Question: I have created dynamic div element as shown below
'''
var newDiv1 = $(document.createElement('div'));
newDiv1.attr('id','nedi');
newDiv1.attr('style','position:absolute;top:10;right:15;');
'''
I am trying to load html content with the following line of code but ended up in vain!
'''
$('#newDiv1').load('new_one_2.html');
'''
my folder structure as shown in the image attached. Please help me to load html content with jquery load

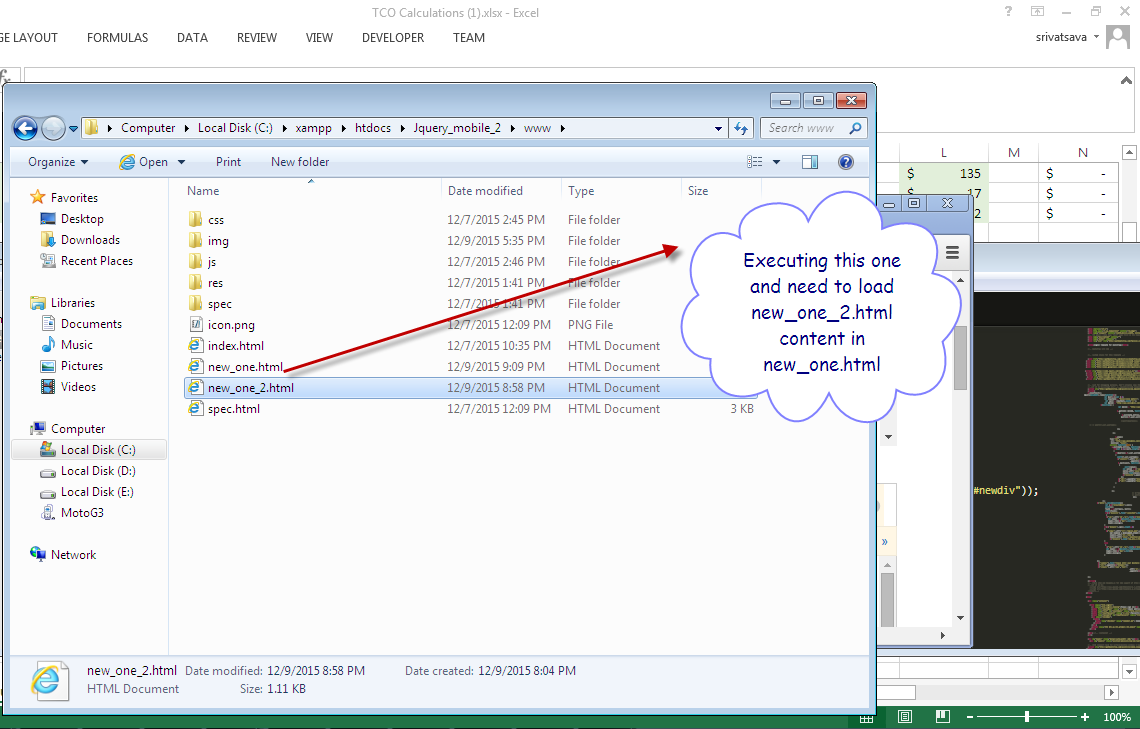
Answer: You have given a different ID. Use:
'''
$('#nedi').load('new_one_2.html');
'''
Variable name is different from 'id'. Or you should use something like:
'''
$.get("new_one_2.html", function (res) {
newDiv1.html(res);
});
'''